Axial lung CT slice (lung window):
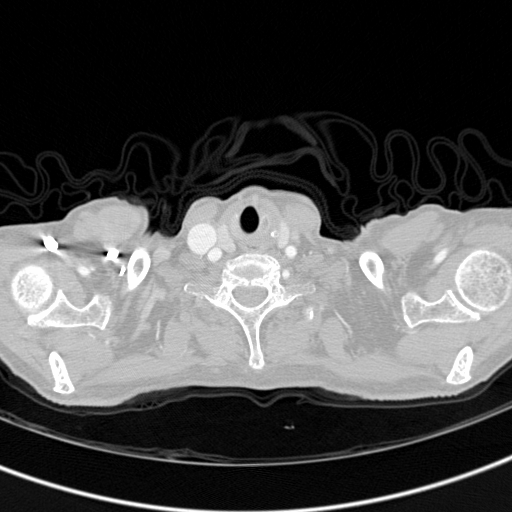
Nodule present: no